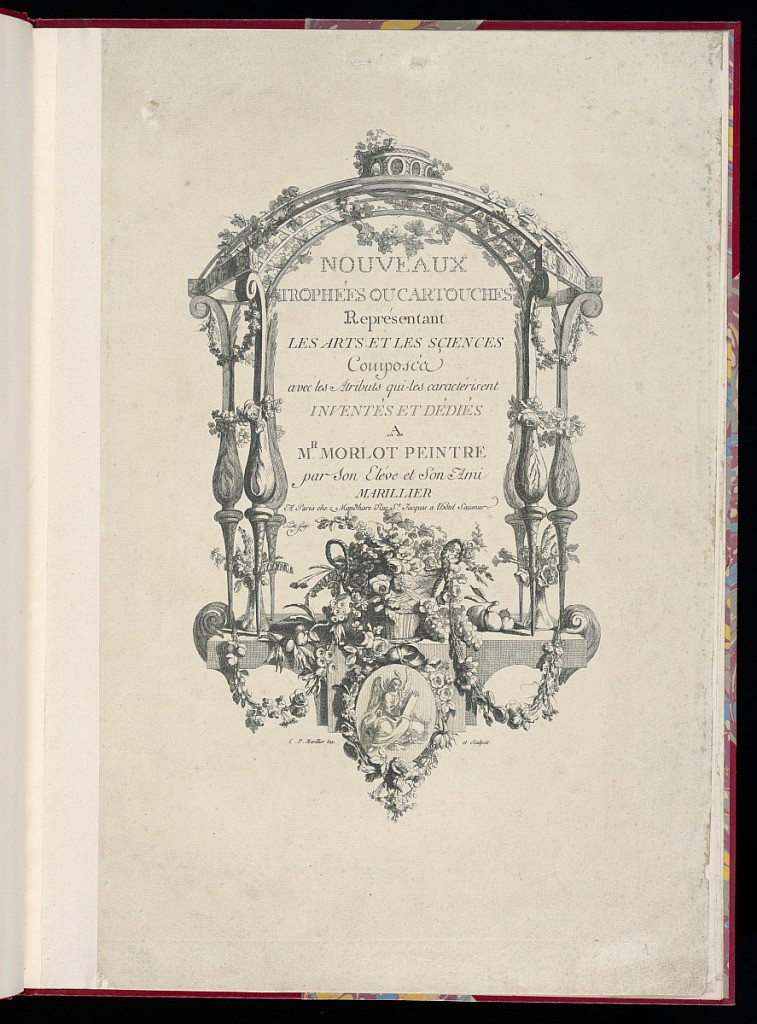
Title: Title Page
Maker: Clément Pierre Marillier, French, 1740 – 1808
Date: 1759–80
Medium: Etching and engraving on laid paper
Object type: Print
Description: Title page from a series of twelve allegorical vignettes representing the arts and sciences. The title and publisher's address are lettered in the center, framed by a garden trellis with flowers, grapes, and vine leaves. Below a base with a large basket of flowers, with festoons of flowers and fruit hanging over the edge. Fruit on either side with two small vases of flowers. Acanthus leaf scrolls on either side with a roundel portrait of an angel writing on a tablet in the center, flanking the base. The plate is signed.